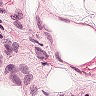
Metastatic tissue present: no